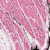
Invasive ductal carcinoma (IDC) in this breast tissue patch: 0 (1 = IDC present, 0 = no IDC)